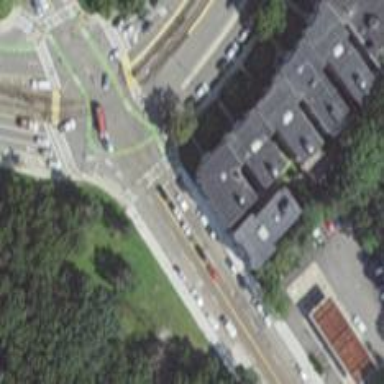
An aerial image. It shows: Asphalt road designated as primary highway with embedded light rail tracks.